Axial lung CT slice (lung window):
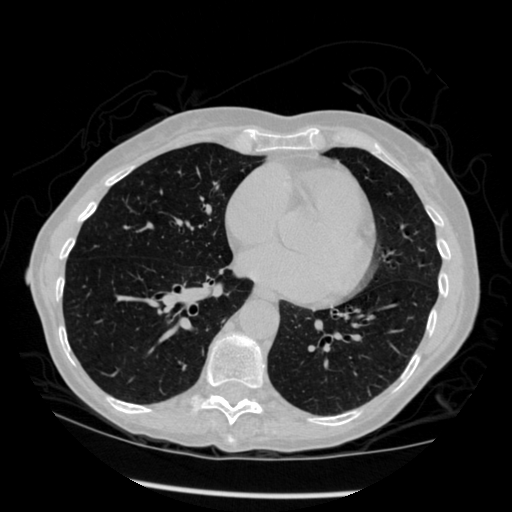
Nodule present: no